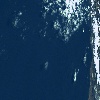
Label: water